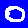
Digit: 0